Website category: jobs
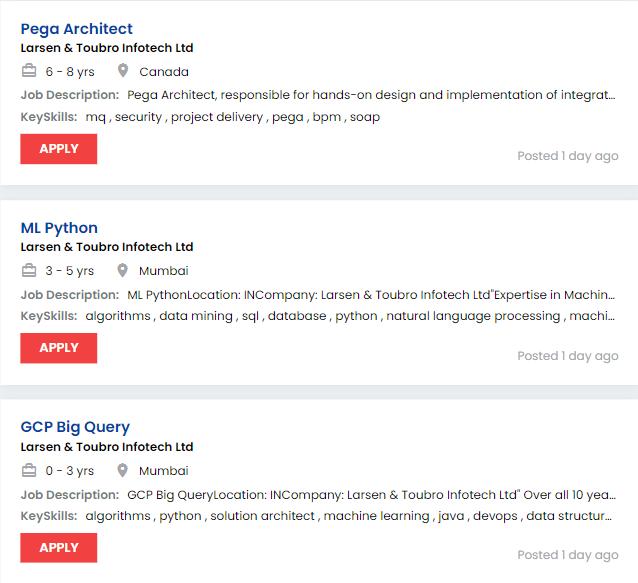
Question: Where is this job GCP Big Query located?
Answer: Mumbai

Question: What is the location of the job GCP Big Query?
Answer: Mumbai

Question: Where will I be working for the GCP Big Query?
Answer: Mumbai

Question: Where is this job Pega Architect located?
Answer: Canada

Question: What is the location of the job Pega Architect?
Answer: Canada

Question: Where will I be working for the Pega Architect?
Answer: Canada

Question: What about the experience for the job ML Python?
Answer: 3 - 5 yrs

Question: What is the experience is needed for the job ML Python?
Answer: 3 - 5 yrs

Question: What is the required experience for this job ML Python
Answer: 3 - 5 yrs

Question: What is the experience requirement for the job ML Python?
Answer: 3 - 5 yrs

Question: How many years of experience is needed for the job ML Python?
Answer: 3 - 5 yrs

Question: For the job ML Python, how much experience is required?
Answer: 3 - 5 yrs

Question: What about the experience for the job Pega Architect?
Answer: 6 - 8 yrs

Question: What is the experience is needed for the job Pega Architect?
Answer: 6 - 8 yrs

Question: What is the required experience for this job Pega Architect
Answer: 6 - 8 yrs

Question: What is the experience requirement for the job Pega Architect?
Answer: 6 - 8 yrs

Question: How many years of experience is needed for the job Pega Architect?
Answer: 6 - 8 yrs

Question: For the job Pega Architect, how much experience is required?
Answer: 6 - 8 yrs

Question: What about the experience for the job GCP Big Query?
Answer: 0 - 3 yrs

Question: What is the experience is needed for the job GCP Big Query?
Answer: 0 - 3 yrs

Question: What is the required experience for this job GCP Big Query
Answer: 0 - 3 yrs

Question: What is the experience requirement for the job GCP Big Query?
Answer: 0 - 3 yrs

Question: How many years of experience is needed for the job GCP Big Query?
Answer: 0 - 3 yrs

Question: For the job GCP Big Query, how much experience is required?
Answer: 0 - 3 yrs

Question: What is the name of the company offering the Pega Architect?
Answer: Larsen & Toubro Infotech Ltd

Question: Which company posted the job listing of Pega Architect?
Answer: Larsen & Toubro Infotech Ltd

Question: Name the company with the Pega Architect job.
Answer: Larsen & Toubro Infotech Ltd

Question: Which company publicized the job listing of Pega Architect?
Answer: Larsen & Toubro Infotech Ltd

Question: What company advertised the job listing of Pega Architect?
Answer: Larsen & Toubro Infotech Ltd

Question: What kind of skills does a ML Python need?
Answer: algorithms , data mining , sql , database , python , natural language processing , machine learning

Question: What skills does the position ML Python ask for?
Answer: algorithms , data mining , sql , database , python , natural language processing , machine learning

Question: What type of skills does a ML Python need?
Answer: algorithms , data mining , sql , database , python , natural language processing , machine learning

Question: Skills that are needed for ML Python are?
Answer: algorithms , data mining , sql , database , python , natural language processing , machine learning

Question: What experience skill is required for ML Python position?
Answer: algorithms , data mining , sql , database , python , natural language processing , machine learning

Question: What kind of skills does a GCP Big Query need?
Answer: algorithms , python , solution architect , machine learning , java , devops , data structures , api

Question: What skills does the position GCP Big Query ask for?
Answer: algorithms , python , solution architect , machine learning , java , devops , data structures , api

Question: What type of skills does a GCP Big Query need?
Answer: algorithms , python , solution architect , machine learning , java , devops , data structures , api

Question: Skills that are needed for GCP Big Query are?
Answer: algorithms , python , solution architect , machine learning , java , devops , data structures , api

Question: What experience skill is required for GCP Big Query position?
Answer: algorithms , python , solution architect , machine learning , java , devops , data structures , api

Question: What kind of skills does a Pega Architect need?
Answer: mq , security , project delivery , pega , bpm , soap

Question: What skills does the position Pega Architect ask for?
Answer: mq , security , project delivery , pega , bpm , soap

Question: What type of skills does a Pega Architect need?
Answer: mq , security , project delivery , pega , bpm , soap

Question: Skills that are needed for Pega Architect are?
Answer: mq , security , project delivery , pega , bpm , soap

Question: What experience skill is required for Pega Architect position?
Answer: mq , security , project delivery , pega , bpm , soap